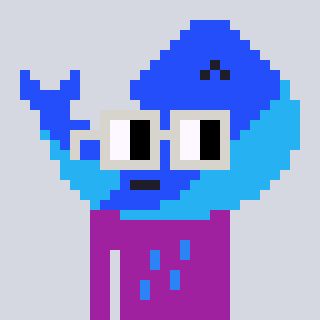
a pixel art character with square light gray glasses, a whale-shaped head and a magenta-colored body on a cool background